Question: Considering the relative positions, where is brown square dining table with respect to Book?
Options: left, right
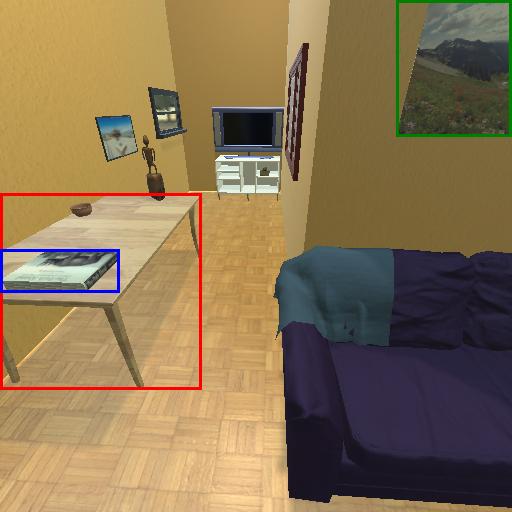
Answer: left